高三 · 图论
如图所示是某商场制订销售计划时的局部结构图, 则“计划”受影响的主要要素有—个.

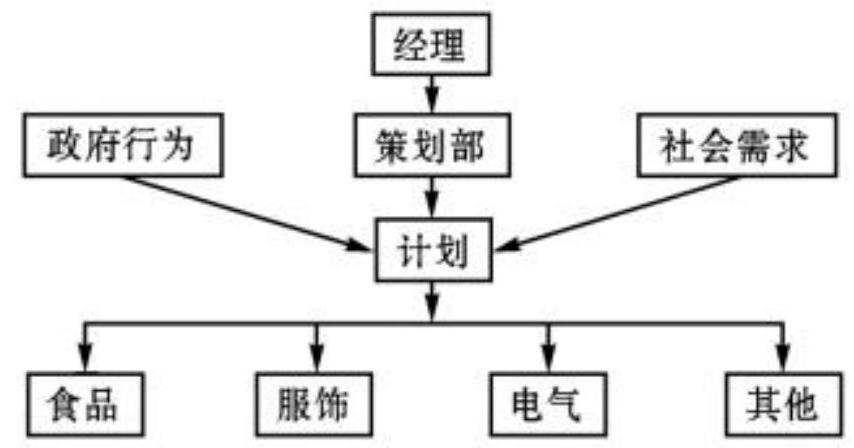
答案: 3
解析: 影响“计划”的要素是它的 3 个“上位要素”: 政府行为、策划部、社会需求, 故“计划”受影响的主要要素有 3 个.故答案为 3 .